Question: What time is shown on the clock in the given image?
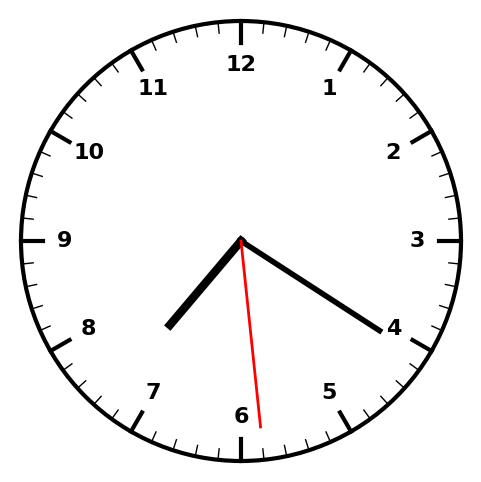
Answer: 07:20:29